Question: I am having a drop down box which get automatically populated with the database list on the click of a button. What I have tried to achieve with the below code is that if the user select master database, then it should automatically select "master.sql" file from the specified location.and if the user has selected some other database from the list, the it should select "dbscript.sql" file from the specified location.
But what I get as output is even if I select master database, the combo box is getting populated with "dbscript.sql".
Can anyone point out what mistake I am doing here?
C# Code:
'''
string sel = comboBox1.SelectedText.ToString();
if (sel != "master")
{
DirectoryInfo dinfo = new DirectoryInfo(@"D:\Testpgm");
FileInfo[] Files = dinfo.GetFiles("dbscript.sql", SearchOption.AllDirectories);
foreach (FileInfo file in Files)
{
comboBox2.Items.Add(file.Name);
}
}
else
{
DirectoryInfo dinfo = new DirectoryInfo(@"D:\Testpgm");
FileInfo[] Files = dinfo.GetFiles("master.sql", SearchOption.AllDirectories);
foreach (FileInfo file in Files)
{
comboBox2.Items.Add(file.Name);
}
}
'''
Updated Issue:

Any comments would be really appreciated..
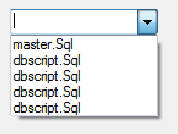
Answer: The <URL>:
> Gets or sets the text that is selected in the editable portion of a
ComboBox.
Probably what you will need to use is the 'comboBox1.SelectedItem' or 'comboBox1.Text' properties instead.